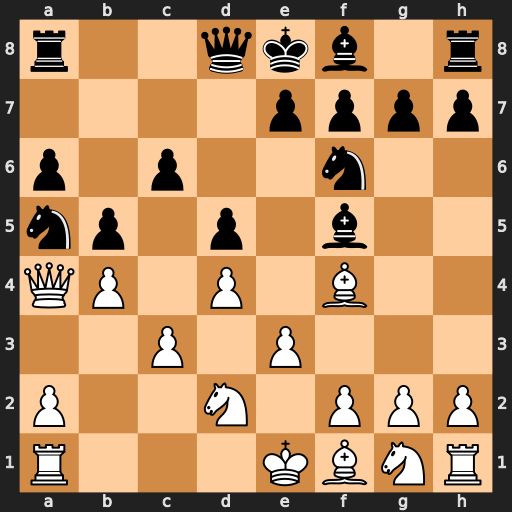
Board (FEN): r2qkb1r/4pppp/p1p2n2/np1p1b2/QP1P1B2/2P1P3/P2N1PPP/R3KBNR
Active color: w
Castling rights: KQkq
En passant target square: -
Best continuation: Qxa5 Qxa5 bxa5